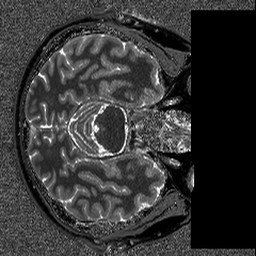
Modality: T1map
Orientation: axial
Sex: male